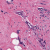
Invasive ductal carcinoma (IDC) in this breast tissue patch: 0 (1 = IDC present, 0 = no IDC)